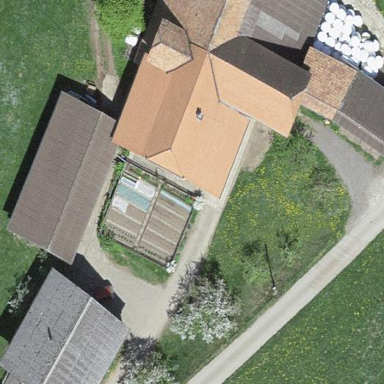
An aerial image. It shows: Farmyard area.